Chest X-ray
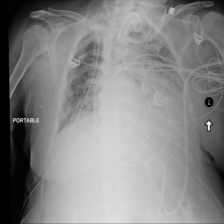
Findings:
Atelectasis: negative
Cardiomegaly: negative
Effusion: negative
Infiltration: negative
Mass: negative
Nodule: negative
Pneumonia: negative
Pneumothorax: negative
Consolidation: negative
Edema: negative
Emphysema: negative
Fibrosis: negative
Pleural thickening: negative
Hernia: negative